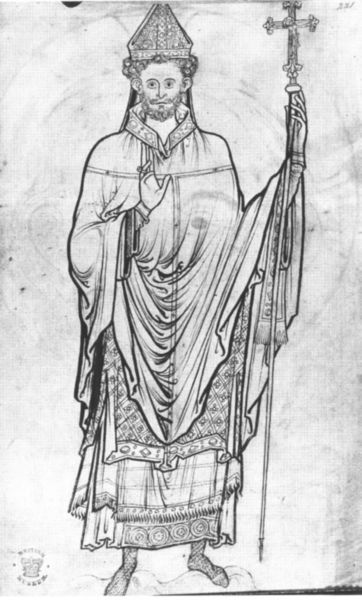
Titel: Westminster Psalter
Standort: Herstellungsort: Westminster (EU - GB); Herstellungsort: St. Albans (EU - GB)
Institution: London, British Library
Schlagwörter: hand, mann, grau, kleid, mund, nase, schwarz, weiss, zeichnung, malerei, muster, ornament, bart, augen, falten, kragen, stehen, hals, kirche, figur, gewand, mantel, frontal, krone, locken, ohren, stab, grafik, füsse, bischof, könig, papst, überwurf, kreuz, druck, stempel, pfarrer, mittelalter, segen, segnen, mitra, kupferstich, katholische kirche, kasel, #haare